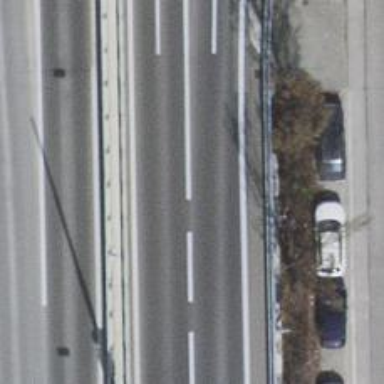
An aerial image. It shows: Motorway junction.